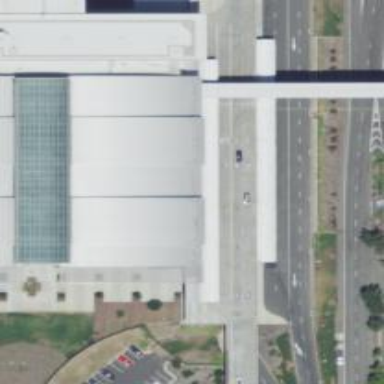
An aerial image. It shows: Information terminal.